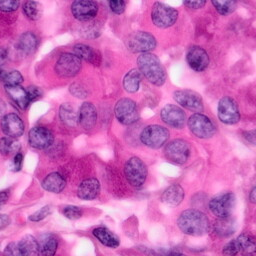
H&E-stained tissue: Pancreatic